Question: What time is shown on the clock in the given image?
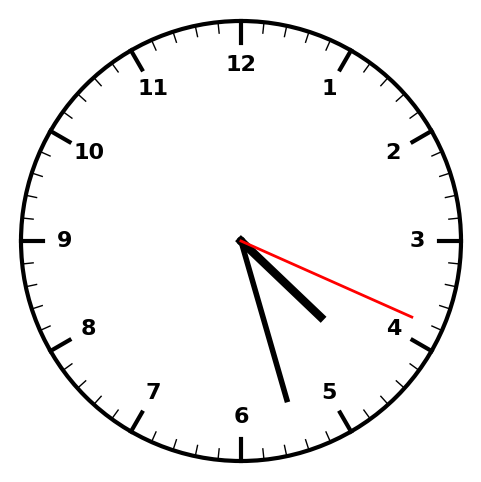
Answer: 04:27:19